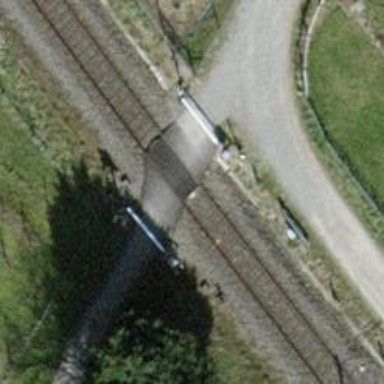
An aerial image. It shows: Railway crossing with lights and full barriers.